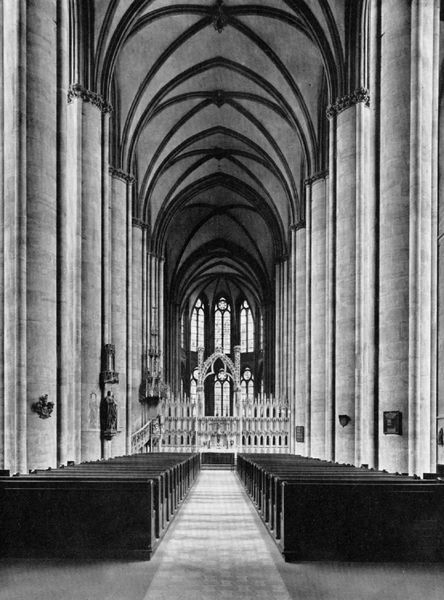
Titel: Mittelschiff der Elisabethkirche in Marburg
Standort: Marburg (EU - D - H)
Schlagwörter: fenster, pfeiler, säulen, stein, kirche, boden, decke, gotik, deutschland, leere, rundbogen, tor, foto, photographie, gang, gewölbe, münchen, dom, schwarz weiss, münster, altar, bänke, hauptschiff, photo, kreuzrippengewölbe, schranke, kirchenbänke, mittelschiff, gotisch, apsis, rundbögen, kreurippengewölbe